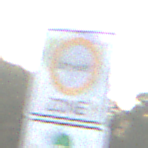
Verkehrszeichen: BeginnUmweltzone
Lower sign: FreistellungVomVerkehrsverbot3
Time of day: SunriseSunset
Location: Outdoor (Nature)
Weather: PartlyCloudy
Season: NotSpecified
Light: Natural